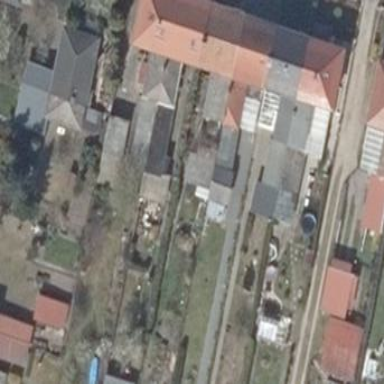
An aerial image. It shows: Terrace building with hipped roof.